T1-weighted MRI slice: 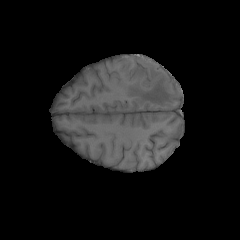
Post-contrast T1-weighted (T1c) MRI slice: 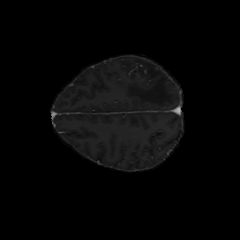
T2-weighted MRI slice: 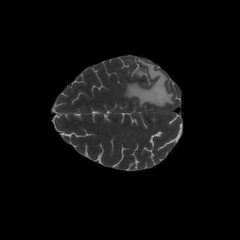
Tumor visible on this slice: yes